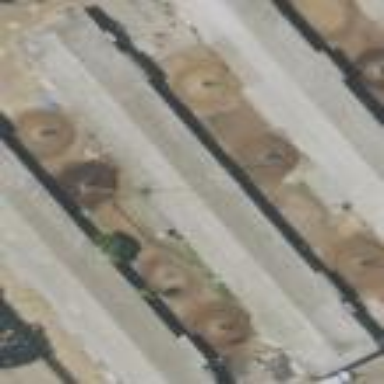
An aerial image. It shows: Stable building.